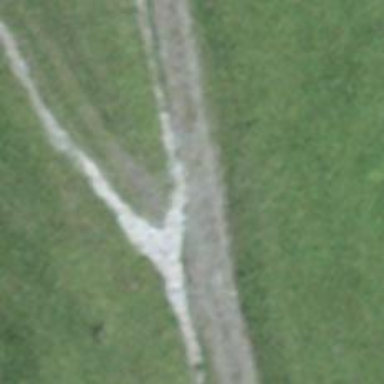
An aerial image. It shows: Track with grade 2 gravel surface.